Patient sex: M
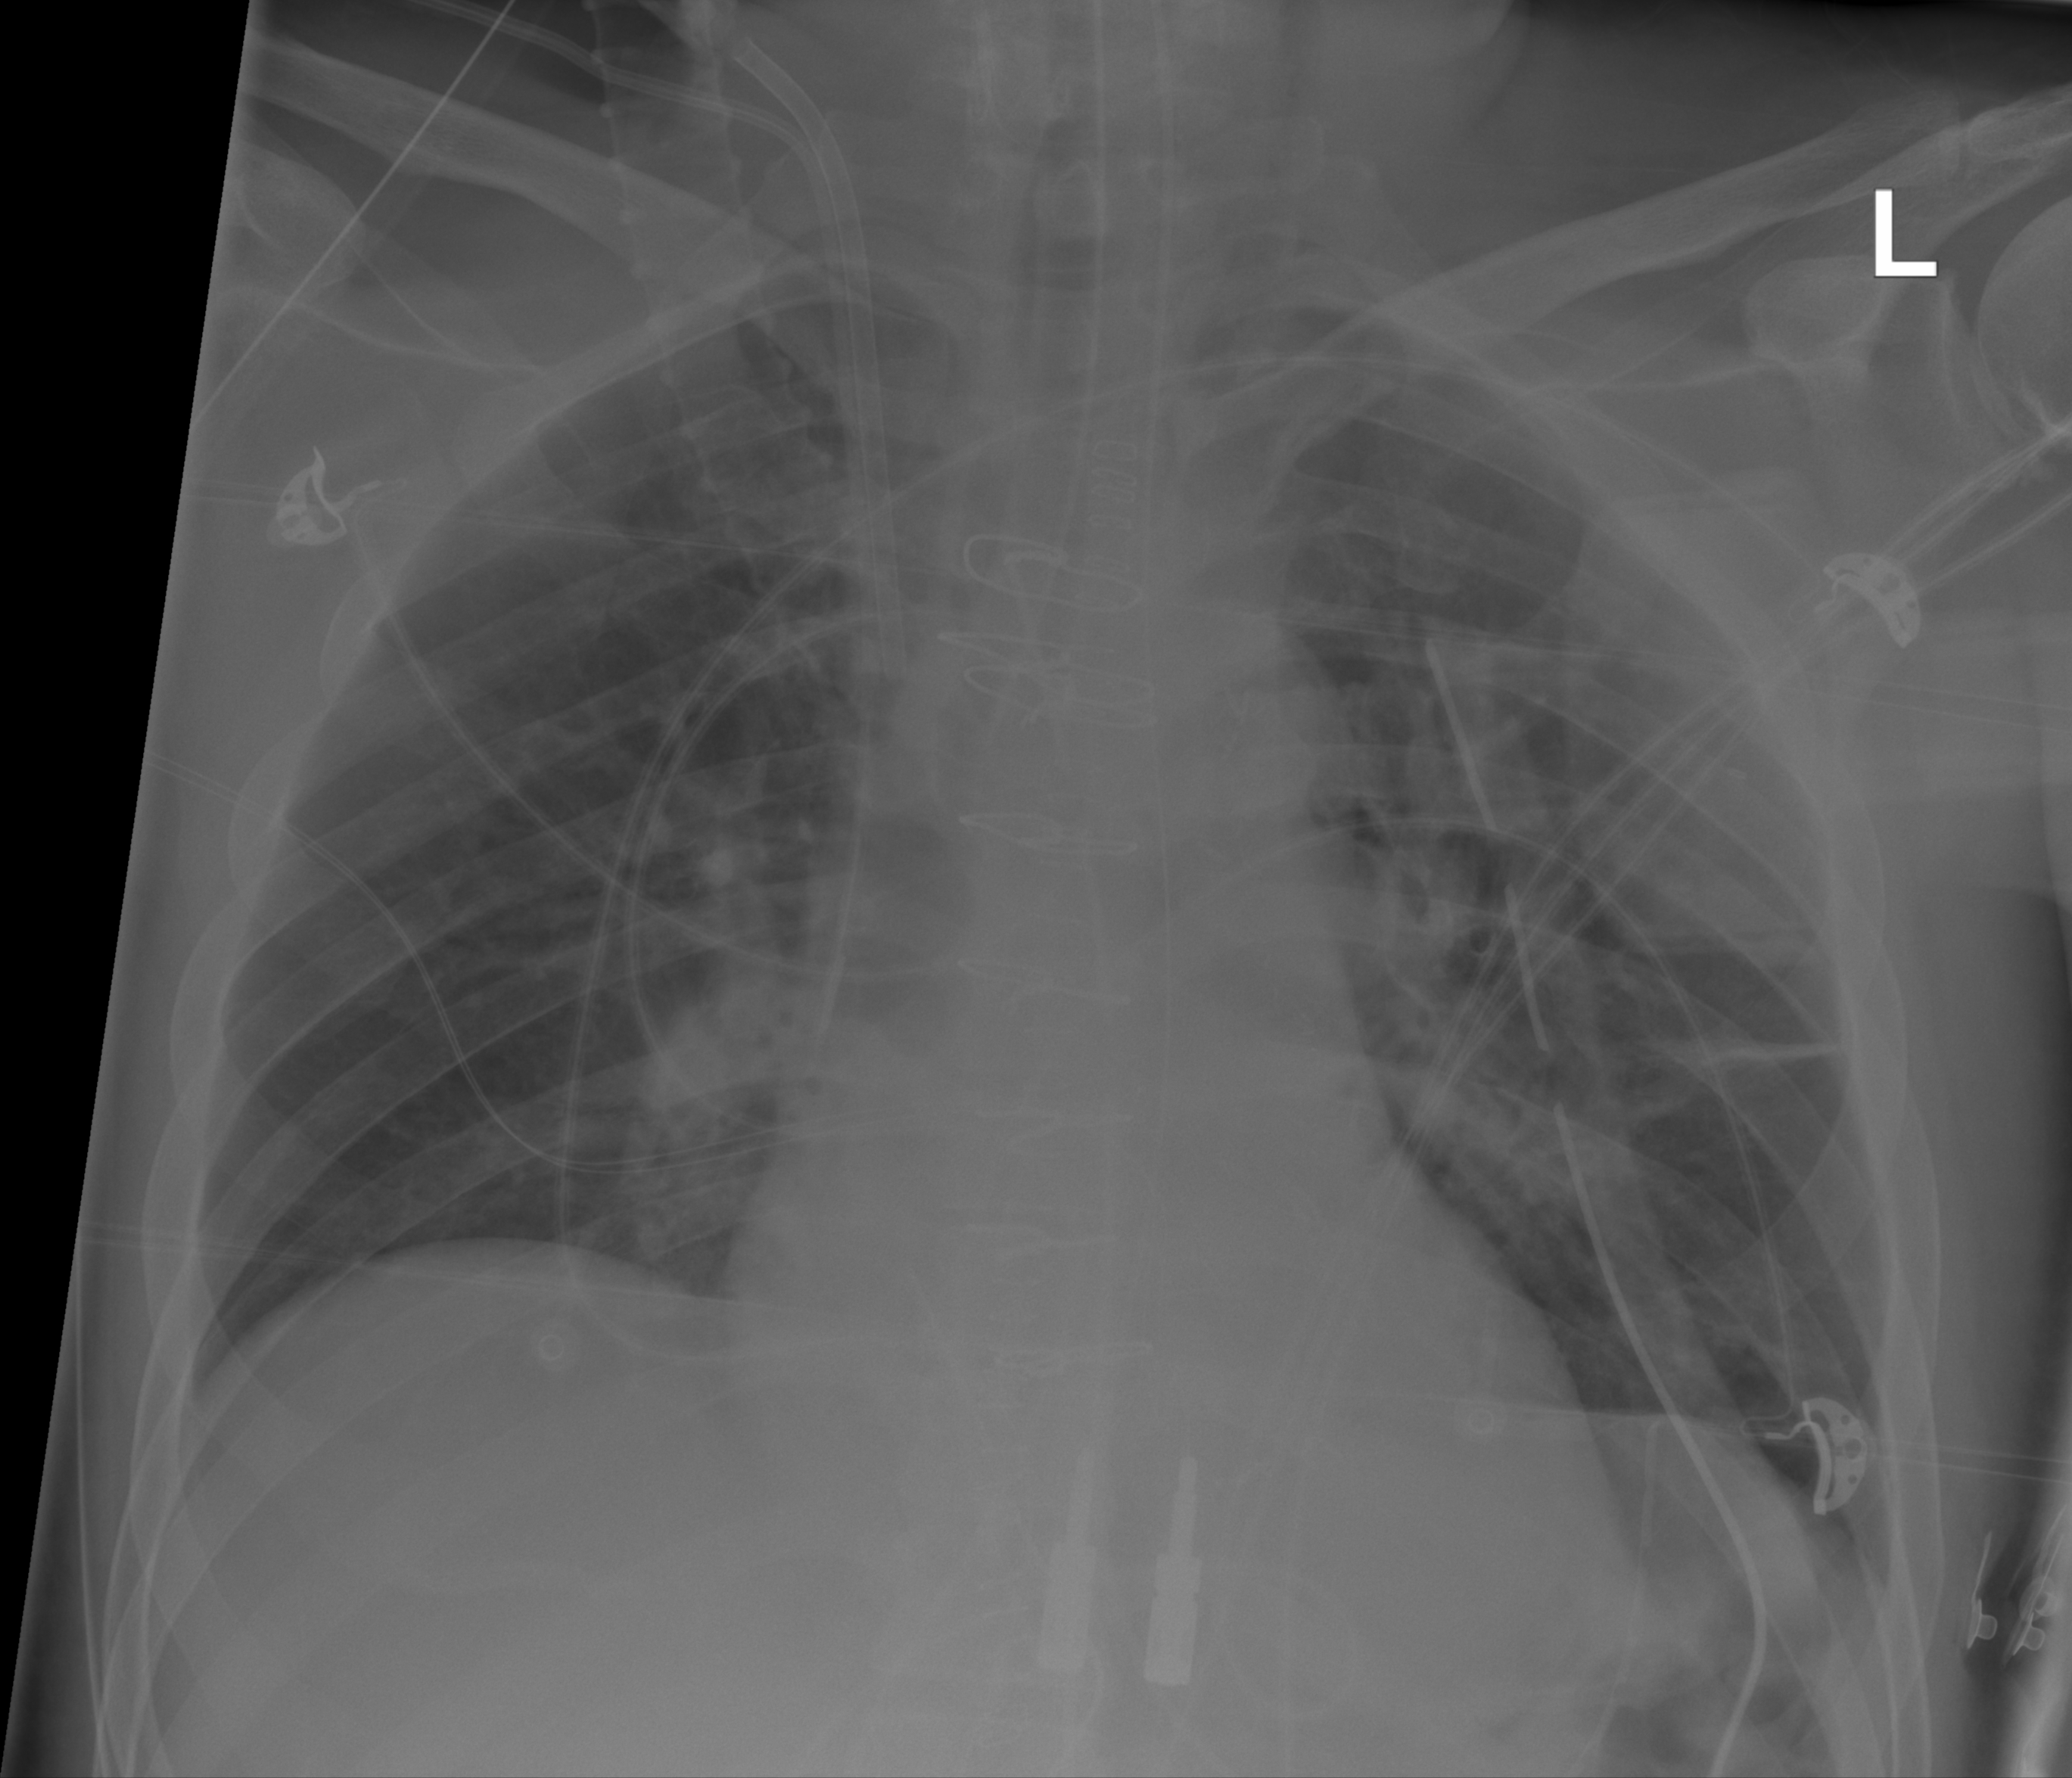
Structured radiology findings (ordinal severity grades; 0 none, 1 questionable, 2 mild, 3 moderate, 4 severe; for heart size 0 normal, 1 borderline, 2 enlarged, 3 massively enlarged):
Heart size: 1
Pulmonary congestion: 2
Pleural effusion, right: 0
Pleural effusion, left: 0
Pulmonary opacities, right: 0
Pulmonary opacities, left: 0
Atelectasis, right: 0
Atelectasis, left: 2